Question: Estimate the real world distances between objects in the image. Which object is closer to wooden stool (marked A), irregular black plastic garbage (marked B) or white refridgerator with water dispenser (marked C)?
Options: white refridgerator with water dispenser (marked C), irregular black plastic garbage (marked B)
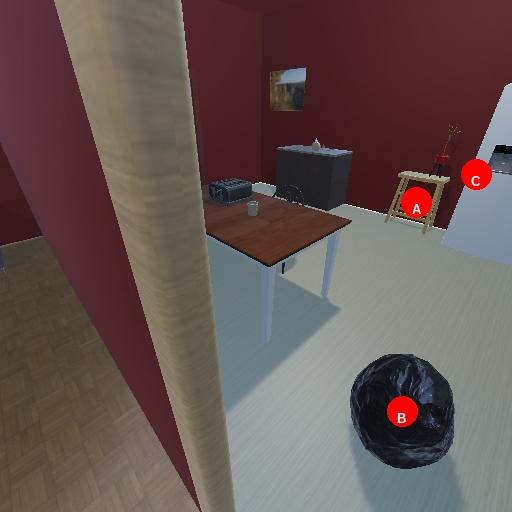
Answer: white refridgerator with water dispenser (marked C)